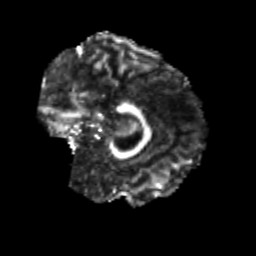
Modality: FA
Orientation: sagittal
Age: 20
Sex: male
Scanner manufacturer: siemens
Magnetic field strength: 3 T
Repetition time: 3.5 s
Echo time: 0.104 s